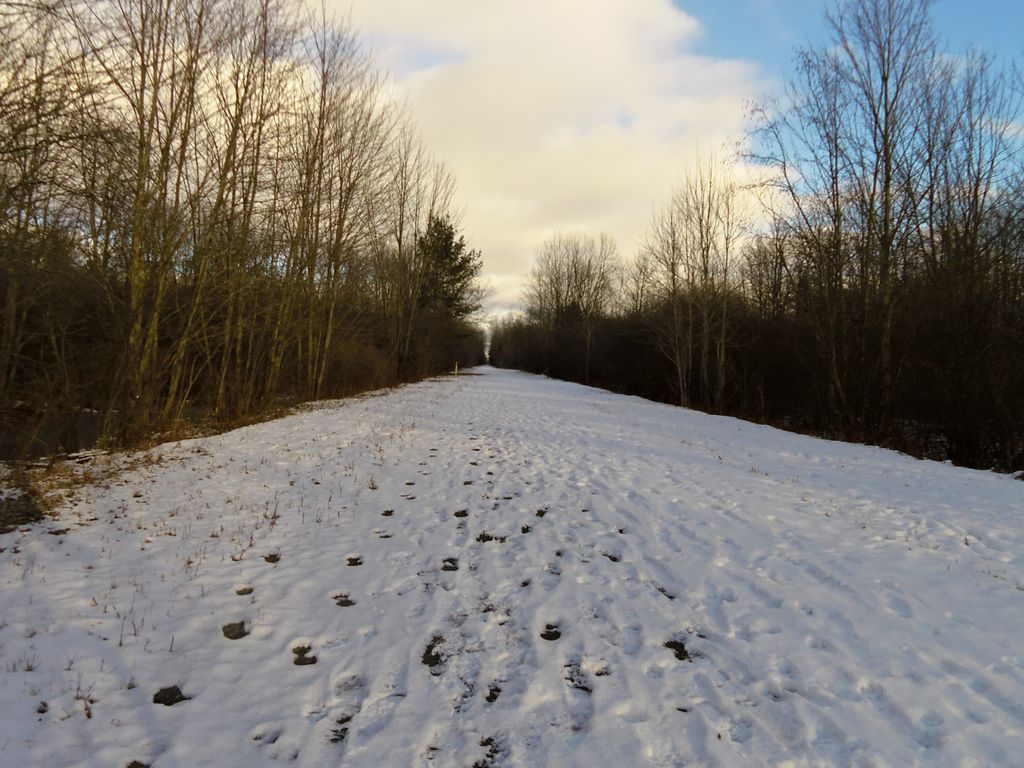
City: ottawa-gatineau